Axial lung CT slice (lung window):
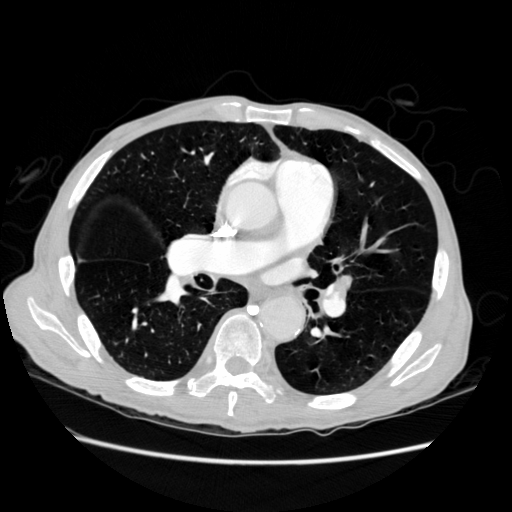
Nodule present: no